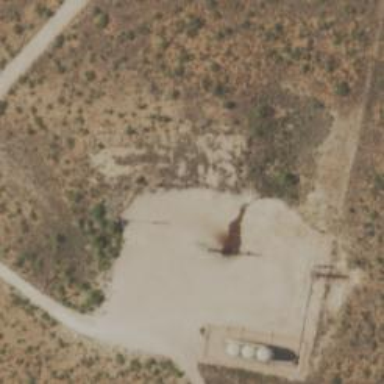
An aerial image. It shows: Petroleum well.